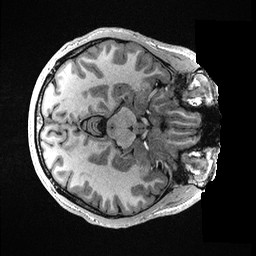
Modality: T1w
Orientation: axial
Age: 30
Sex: male
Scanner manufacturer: ge
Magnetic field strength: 3 T
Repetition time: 0.006952 s
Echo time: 0.00292 s